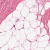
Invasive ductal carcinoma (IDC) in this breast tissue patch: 0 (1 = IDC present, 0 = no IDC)